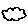
Label: cloud